Question: I am using the 'AsyncTask' to do network operation and set the 'minSDKVersion' to 8. I am trying to execute the 'AsyncTask' like how, it gives red line error then I need to clean the project everytime then it works.
'''
downloadAsyncTask.executeOnExecutor(AsyncTask.THREAD_POOL_EXECUTOR);
'''
To avoid these errors What I can do for this ?
Here see the screenshot what is the use of these @SuppressLint, @TargetAPI,

Thanks in advance.
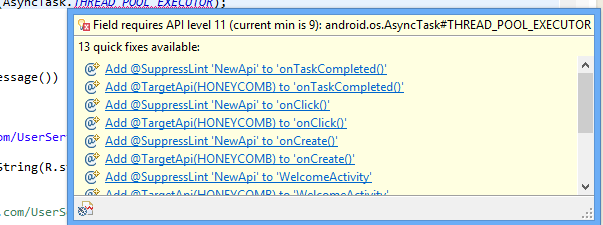
Answer: That method ('executeOnExecutor()') and that field ('THREAD_POOL_EXECUTOR') were added in API Level 11. Your 'minSdkVersion' is 9, and so some devices that you run on will not have that method or field, and you will crash.
Either raise your 'minSdkVersion' to 11, or only use 'executeOnExecutor()' on new-enough devices:
'''
@TargetApi(Build.VERSION_CODES.HONEYCOMB)
static public <T> void executeAsyncTask(AsyncTask<T, ?, ?> task,
T... params) {
if (Build.VERSION.SDK_INT >= Build.VERSION_CODES.HONEYCOMB) {
task.executeOnExecutor(AsyncTask.THREAD_POOL_EXECUTOR, params);
}
else {
task.execute(params);
}
}
'''